Question: so my problem as i said already is that i can't see the hover action when hovering the button
Here is my button in html
'''
<button class="btn">button</button>
'''
And here is my code in scss to hover
'''
.btn{
background-color: $secondColor;
font-variant-caps: all-petite-caps;
border-radius: 2px;
:hover{
background-color: aqua;
}
}
'''
Here is the code in css after 'sass watcher' make it css
'''
.btn {
background-color: #e5383b;
font-variant-caps: all-petite-caps;
border-radius: 2px;
}
.btn :hover {
background-color: aqua;
}
'''
Here is an image that shows the result

(You can't see my mouse, but i hovered it)
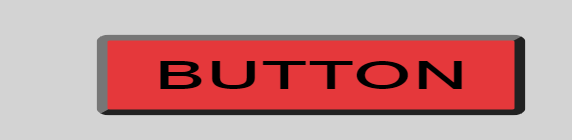
Answer: You need to remove the space on '.btn :hover {'. A space between selectors indicates nested elements so '.a .b {' would style a 'b' tag nested within an 'a'.
To do this you can add an ampersand to the hover state when nesting like this.
'''
.btn {
background-color: $secondColor;
font-variant-caps: all-petite-caps;
border-radius: 2px;
&:hover {
background-color: aqua;
}
}
'''
An ampersand indicates you should take the parent element and replace it right there. So scss will take '.btn' and chain it with ':hover' and you will get the result you expected.